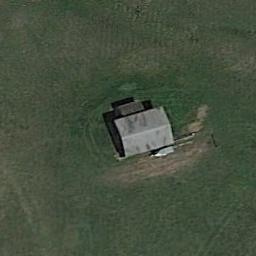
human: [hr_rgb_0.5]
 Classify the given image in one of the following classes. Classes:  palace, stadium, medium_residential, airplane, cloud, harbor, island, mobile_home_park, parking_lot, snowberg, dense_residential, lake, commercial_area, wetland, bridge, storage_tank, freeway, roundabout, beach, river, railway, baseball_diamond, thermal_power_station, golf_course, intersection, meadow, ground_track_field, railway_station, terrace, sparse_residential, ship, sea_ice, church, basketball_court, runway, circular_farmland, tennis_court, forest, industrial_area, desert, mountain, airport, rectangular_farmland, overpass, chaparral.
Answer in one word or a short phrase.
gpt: sparse_residential